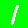
Digit: 1